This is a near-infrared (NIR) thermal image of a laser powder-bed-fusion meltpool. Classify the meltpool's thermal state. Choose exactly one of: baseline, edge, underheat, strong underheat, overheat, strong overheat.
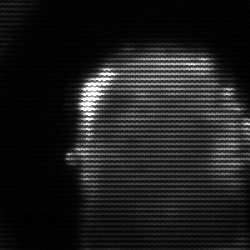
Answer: baseline